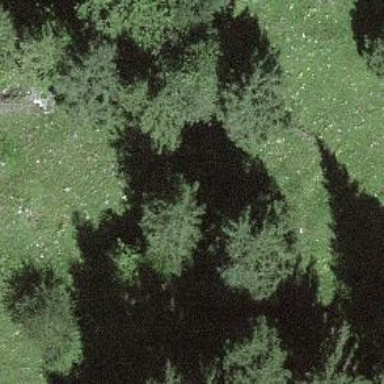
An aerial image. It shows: Beautiful tree in nature.